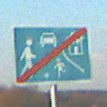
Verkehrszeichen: EndeVerkehrsberuhigterBereich
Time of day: SunriseSunset
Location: Outdoor (RoadRail)
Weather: PartlyCloudy
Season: NotSpecified
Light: Natural